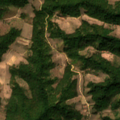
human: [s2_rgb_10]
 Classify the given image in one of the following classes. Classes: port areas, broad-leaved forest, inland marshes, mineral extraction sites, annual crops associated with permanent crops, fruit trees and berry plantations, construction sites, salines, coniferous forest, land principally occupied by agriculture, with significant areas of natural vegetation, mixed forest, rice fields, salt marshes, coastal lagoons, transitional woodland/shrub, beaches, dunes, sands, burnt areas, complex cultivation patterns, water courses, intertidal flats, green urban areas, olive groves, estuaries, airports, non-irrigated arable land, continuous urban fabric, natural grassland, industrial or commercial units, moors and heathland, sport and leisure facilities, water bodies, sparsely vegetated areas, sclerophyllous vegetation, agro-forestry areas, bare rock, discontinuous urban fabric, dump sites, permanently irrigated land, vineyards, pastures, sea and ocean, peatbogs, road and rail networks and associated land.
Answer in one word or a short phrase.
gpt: pastures, complex cultivation patterns, broad-leaved forest